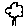
Label: tree